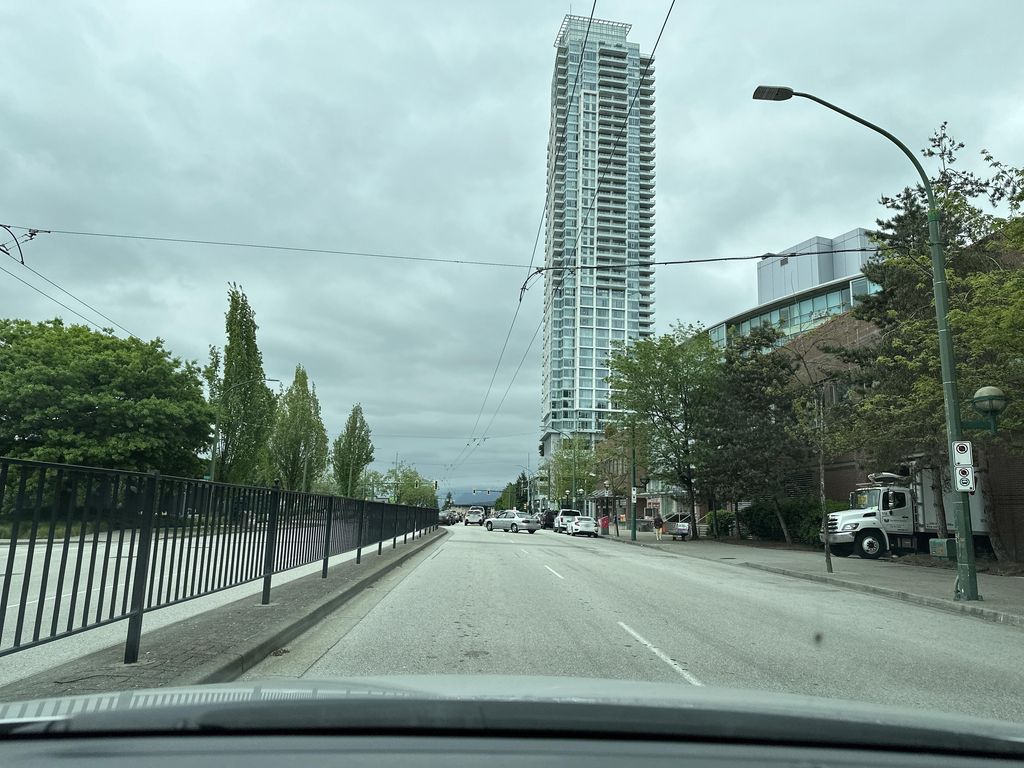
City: vancouver